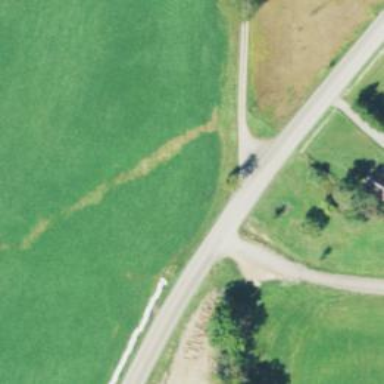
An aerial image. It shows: Secondary road.